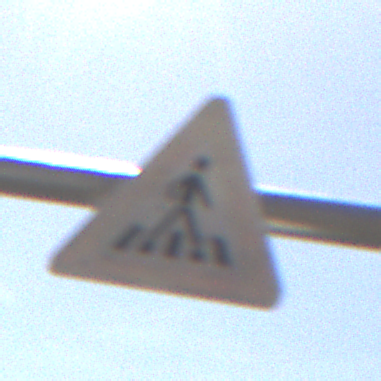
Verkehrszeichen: FussgaengerueberwegLinks
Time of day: MorningAfternoon
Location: Outdoor (RoadRail)
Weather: PartlyCloudy
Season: NotSpecified
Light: Natural